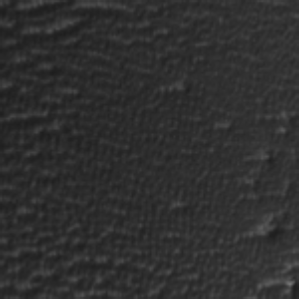
Label: frost